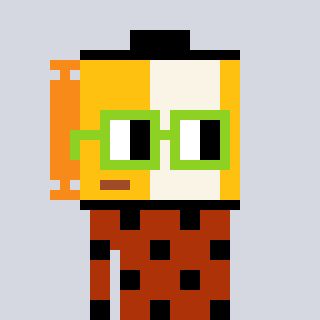
a pixel art character with square light green glasses, a film roll-shaped head and a hotbrown-colored body on a cool background